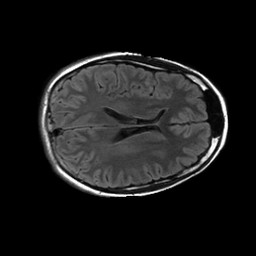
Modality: FLAIR
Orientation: axial
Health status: ill
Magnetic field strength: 3 T